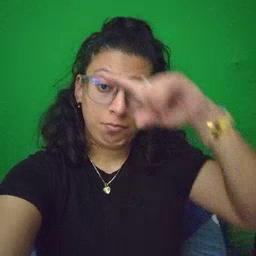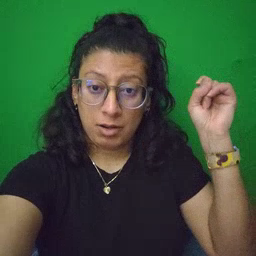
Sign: because